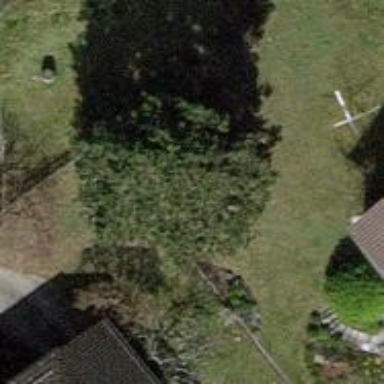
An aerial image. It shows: Evergreen tree with needle-leaved leaves.